Question: I'm building a list of variables available on mobile devices, for device signature analysis. Here is what I've identified so far. Please help me fill out the list. Thanks!
- - -
- - -
- - - - - - -
---
The general pattern for getting variables might look something like this:

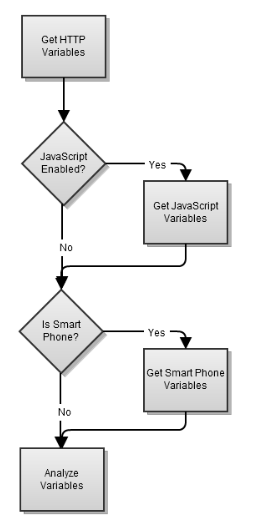
Answer: The <URL>. The Project also looks at supported fonts, and prefered language, screen size and time zone.
<URL>.